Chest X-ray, PA view. Patient: 46 years old, sex M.
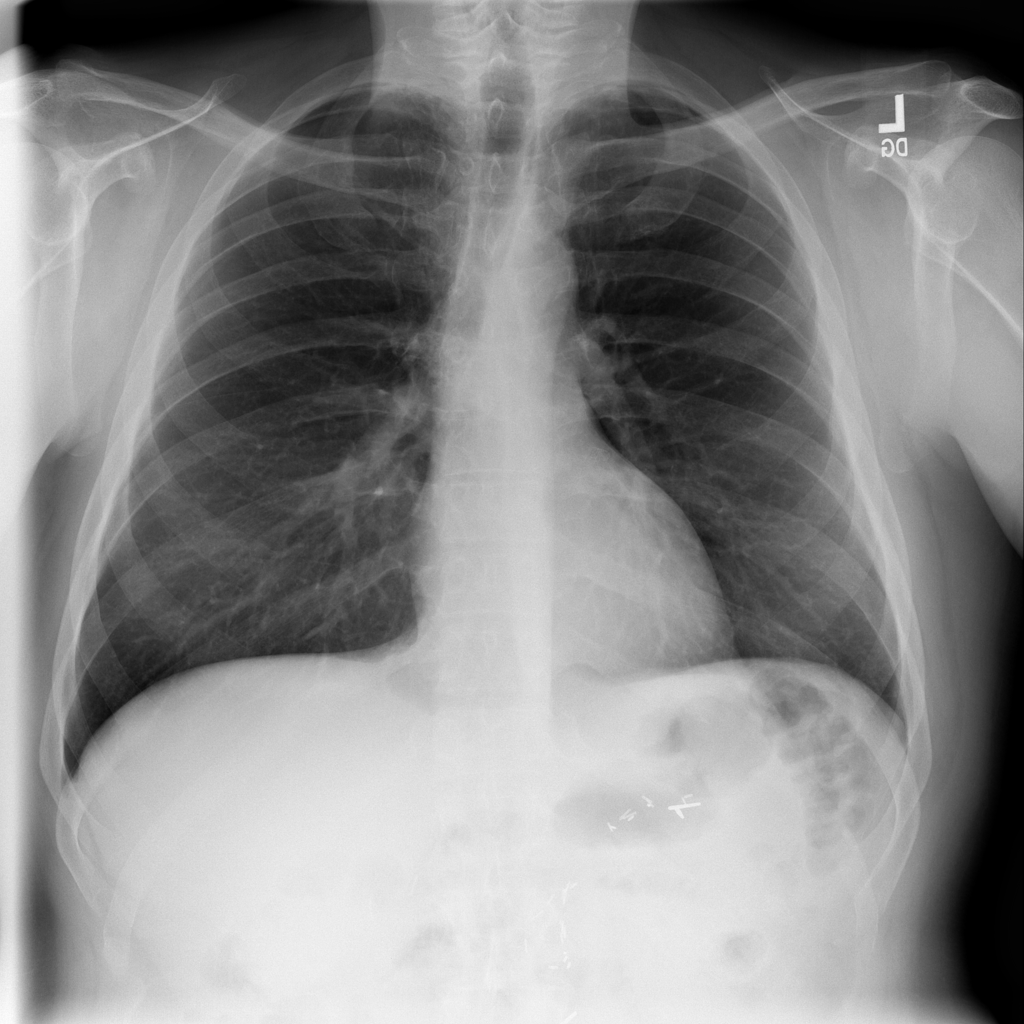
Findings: Emphysema